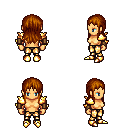
a pixel art fantasy rpg character, female body template, human, tanned skin, gold arm armor, gold greaves, brunette unkempt hairstyle, leather bracers, gold boots, four views (front, back, left, right), 2x2 character sprite sheet, small pixel art, hard edges, no anti-aliasing